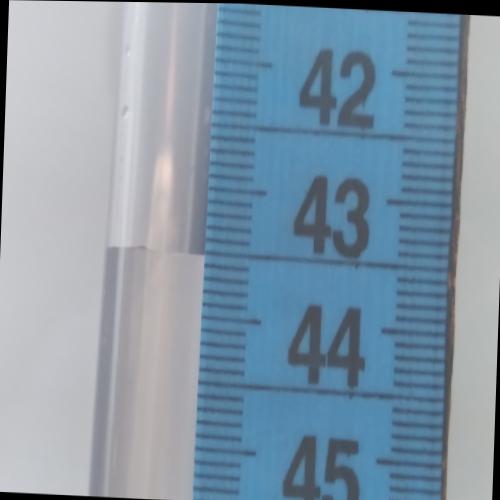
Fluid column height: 43.5 cm